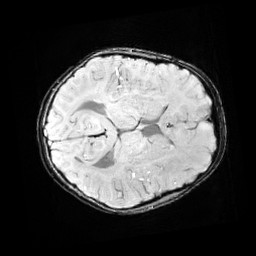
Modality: SWI
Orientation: axial
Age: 12
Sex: male
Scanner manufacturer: siemens
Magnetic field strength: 3 T
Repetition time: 0.027 s
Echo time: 0.02 s